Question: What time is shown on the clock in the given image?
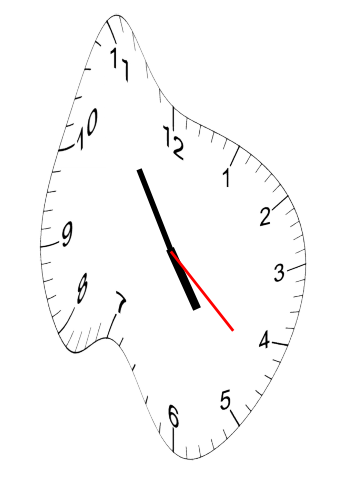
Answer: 04:54:22